Interaction volume radius: 10 \u00c5
Interaction volume height: 20 \u00c5
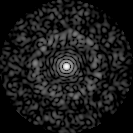
Disorder parameter: 0.8281